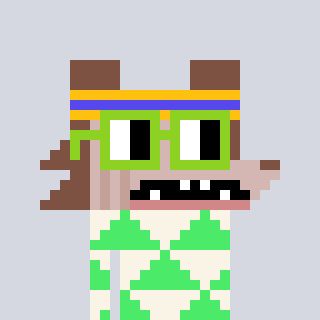
a pixel art character with square light green glasses, a werewolf-shaped head and a teal-colored body on a cool background